Question: I have a small "Job Timer" that allows me to see how long I have spent on a job, and how long I have left to complete a job. It looks like this:

The time spent on the job is correct, it works fine, however, the time remaining takes the start time of the job, adds the allocated job time to it and produces an "End Time". When I subtract the current time ('Now()') from the "End Time", I get strange results.
Here is my code:
'''
Public dismissed As Boolean
Public TimeUpdate As Integer
Public Function TimeSpent( _
Optional TimeStarted As Variant, _
Optional Allocated As Variant, _
Optional TU)
If Not IsMissing(TimeStarted) Then
TimeSpent = Now() - TimeValue(TimeStarted)
End If
End Function
Public Function Remaining( _
Optional TimeStarted As Variant, _
Optional Allocated As Variant)
If Not IsMissing(Allocated) And Not IsMissing(TimeStarted) Then
EndTime = TimeValue(Allocated) + TimeValue(TimeStarted)
Remaining = EndTime - Now()
End If
End Function
Public Sub TS()
x = Now() + TimeSerial(0, 0, 1)
TimeSpentForm.Spent.Caption = TimeSpent(Job.StartTime1.Value, Job.ACT.Value, TimeUpdate)
TimeSpentForm.Spent.Caption = Format(TimeSpentForm.Spent.Caption, "hh:mm:ss")
TimeSpentForm.Remaining.Caption = Remaining(Job.StartTime1.Value, Job.ACT.Value)
TimeSpentForm.Remaining.Caption = Format(TimeSpentForm.Remaining.Caption, "hh:mm:ss")
If dismissed = False Then
Application.OnTime x, "TS"
End If
End Sub
'''
When routine 'TS' is called for, the timer starts and the form is displayed, the routine will continue to run until the dismiss button is pressed (this works fine). But somewhere along the way the code goes wrong and instead of counting down from "1:00:00" (which is the allocated time in this particular case), it subtracts the "1:00:00" and goes to "23:00:00" and then counts up.
I've had serious issues with how VBA handles times and dates before in this manner, is there something obvious I'm missing here?
Thanks
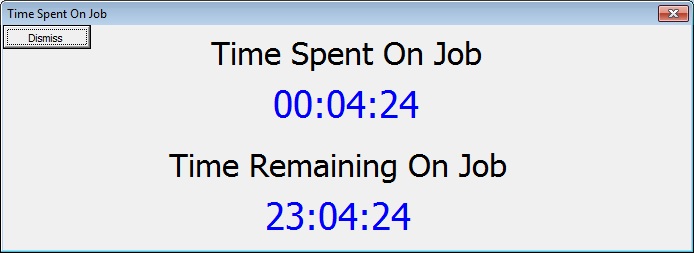
Answer: Use '=Time()' instead of 'Now'
'Now' will return current date as well as time (DateTime) whereas 'Time()' returns only the time portion.
(not relevant, but similarly '=Date()' returns only the date portion of 'Now()')
Edit: Also, as additional reference in understanding the implementation of date/time, do note BlackHawk's comments below.